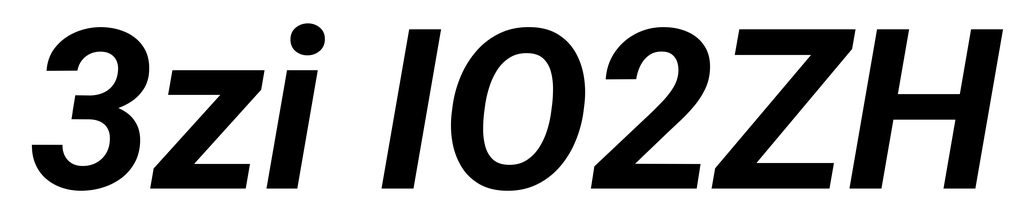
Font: Roboto-Italic_Bold_Italic